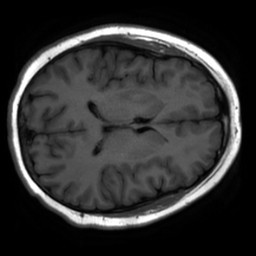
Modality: inplaneT1
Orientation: axial
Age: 20
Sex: male
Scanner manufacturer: ge
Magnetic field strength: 3 T
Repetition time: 2.504 s
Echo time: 0.02513 s